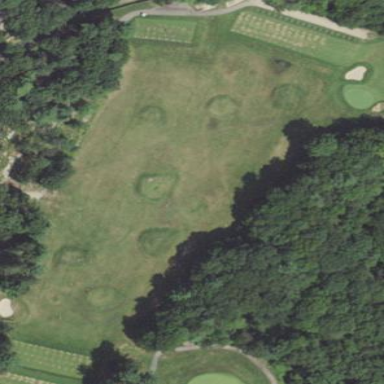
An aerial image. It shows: Grassy area designated for driving range golf.